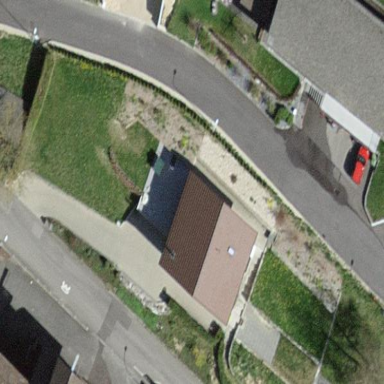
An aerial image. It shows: Residential building.